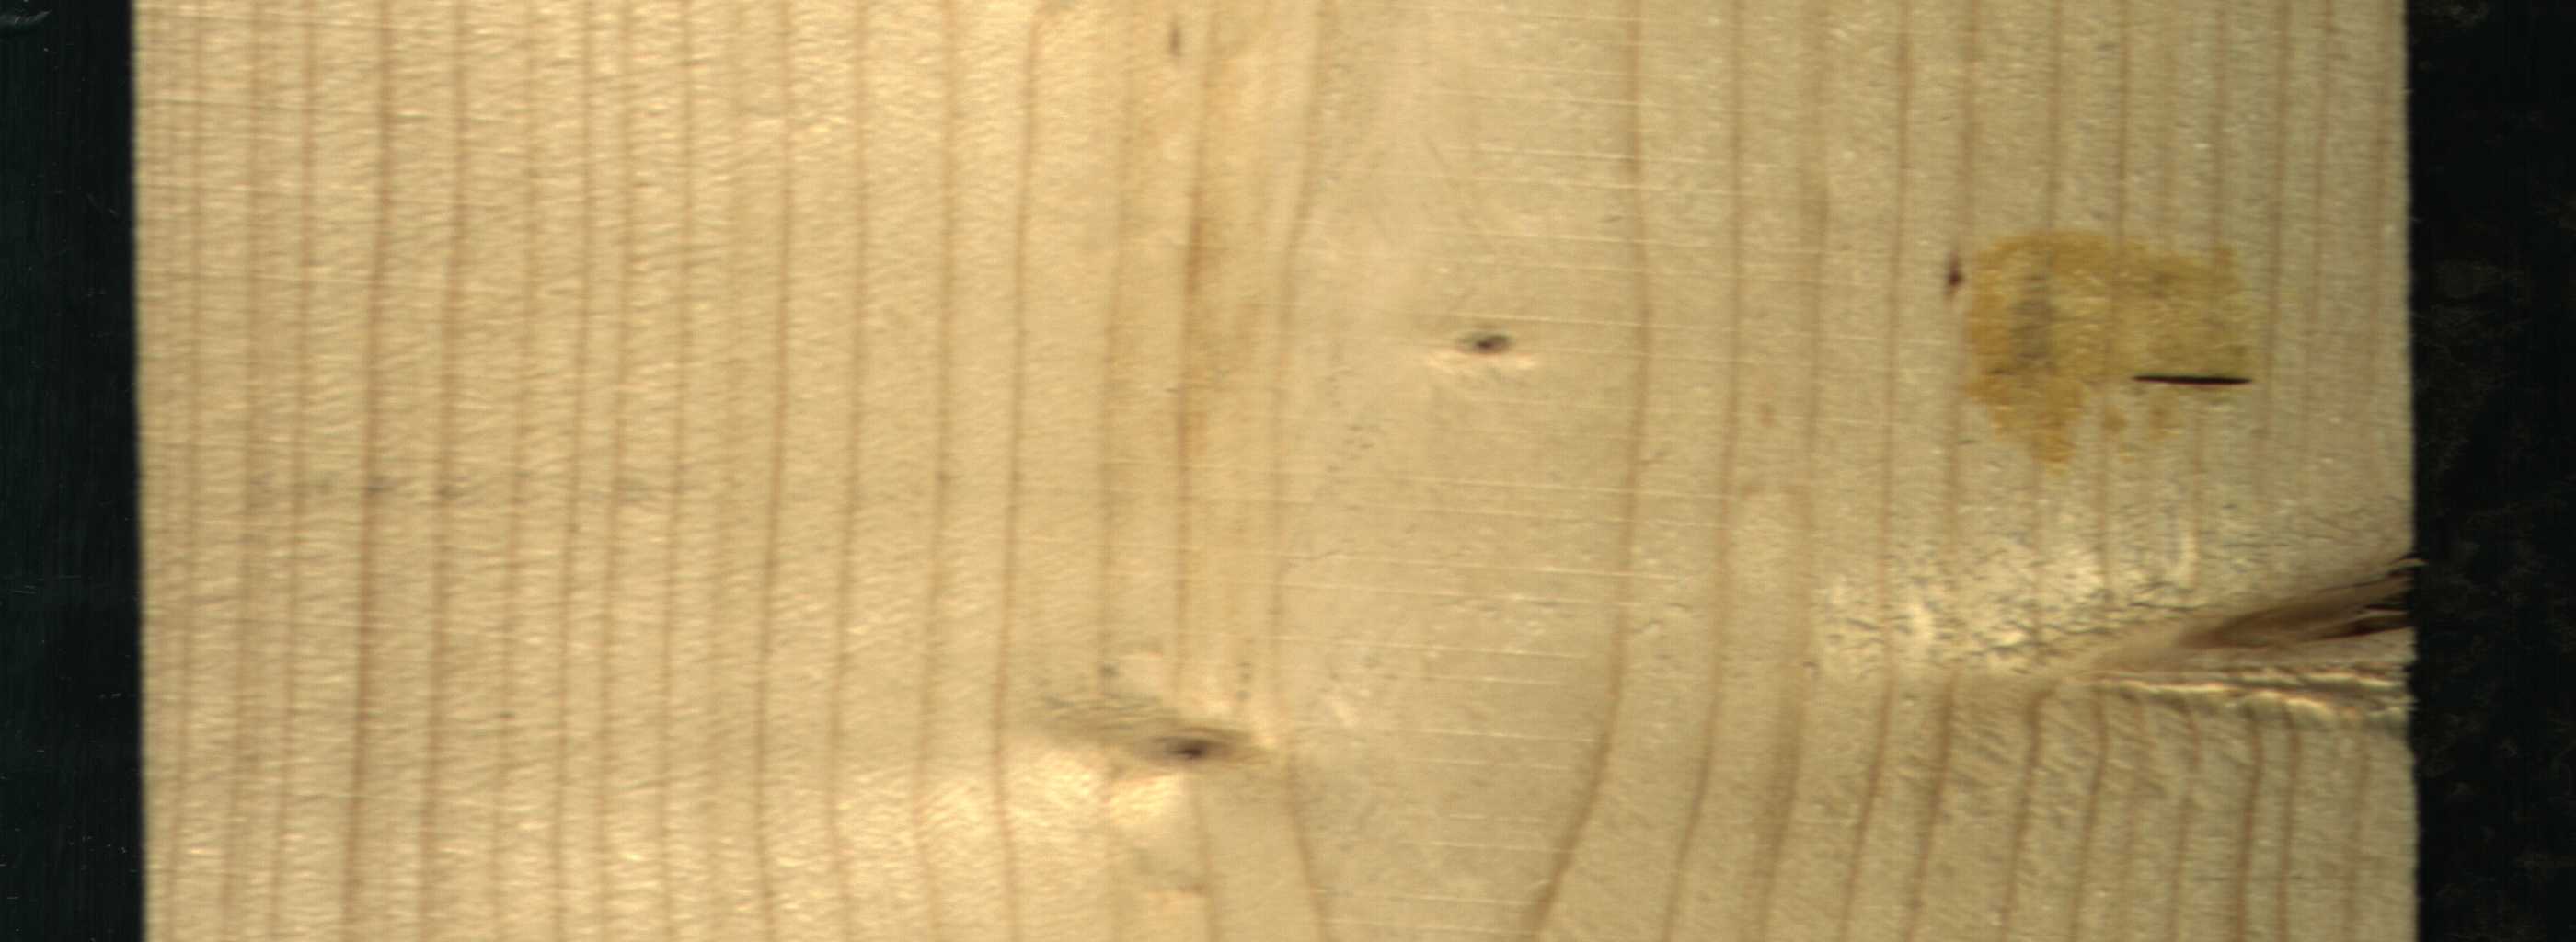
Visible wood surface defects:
resin
resin
resin
Dead_Knot
Live_Knot